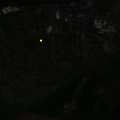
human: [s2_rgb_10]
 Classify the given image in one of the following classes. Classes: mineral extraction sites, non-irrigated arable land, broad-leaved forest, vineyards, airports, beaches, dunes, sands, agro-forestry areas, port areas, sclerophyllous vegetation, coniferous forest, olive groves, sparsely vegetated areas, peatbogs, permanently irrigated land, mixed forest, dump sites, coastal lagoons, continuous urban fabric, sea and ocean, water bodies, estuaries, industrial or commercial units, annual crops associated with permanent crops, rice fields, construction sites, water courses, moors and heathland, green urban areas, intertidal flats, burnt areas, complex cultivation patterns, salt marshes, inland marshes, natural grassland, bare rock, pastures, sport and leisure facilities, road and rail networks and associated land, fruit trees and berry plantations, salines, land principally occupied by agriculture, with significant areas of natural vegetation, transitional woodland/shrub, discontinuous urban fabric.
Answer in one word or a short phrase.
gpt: discontinuous urban fabric, non-irrigated arable land, pastures, mixed forest